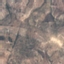
Label: PermanentCrop